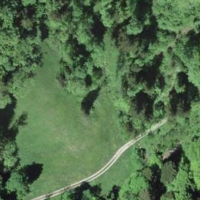
EUNIS habitat code: 41
Species observed at this site:
Hamearis lucina